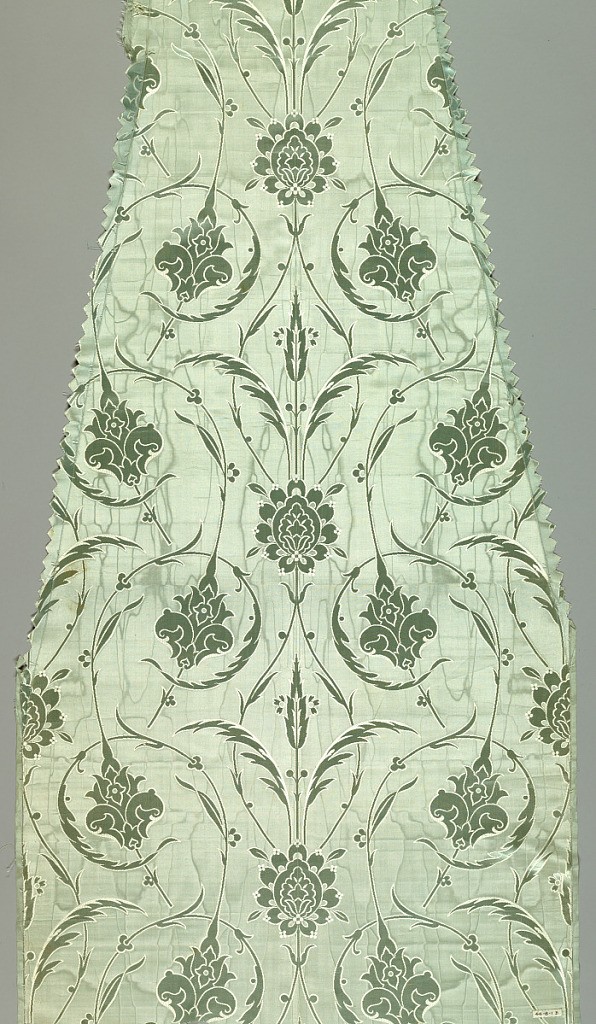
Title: Textile
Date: ca. 1890
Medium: silk Technique: compound satin weave
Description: Pattern of stylized flowers in blue satin outline in white on blue moiré ground. Pieces from dress worn at the Court of the Netherlands in the 1890s.